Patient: sex M, age 73
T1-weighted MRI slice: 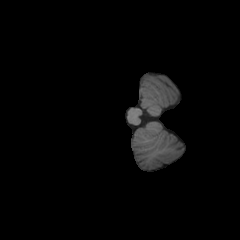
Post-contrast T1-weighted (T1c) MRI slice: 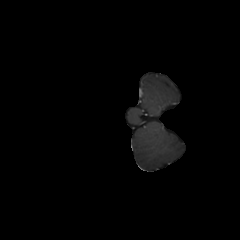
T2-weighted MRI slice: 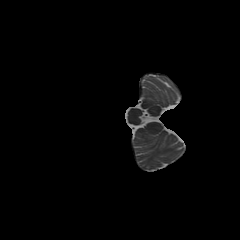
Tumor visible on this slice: no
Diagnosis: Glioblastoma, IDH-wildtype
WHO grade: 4